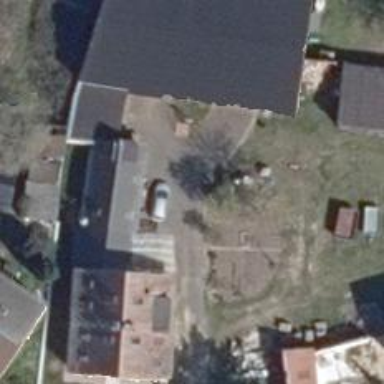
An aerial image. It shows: Driveway.